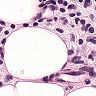
Metastatic tissue present: yes